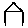
Label: house